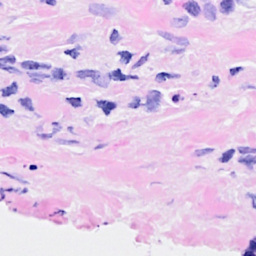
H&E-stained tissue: Breast